Question: Sometime I need to highlight a word in buffer, to do this I use highlight-regexp command.
My problem is that match in current line is not visible because hl-line-mode override it, as in picture.

Is there a way to let highlight-regexp to take priority on hl-line-mode?
Thanks.
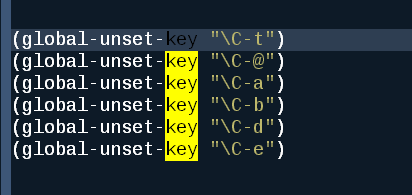
Answer: lock (of which 'highlight-regexp' is a part) uses font-lock, which uses . Hl-line mode uses an .
You can get what you want by using library <URL>. It is quite flexible, and lets you use overlays or text properties.